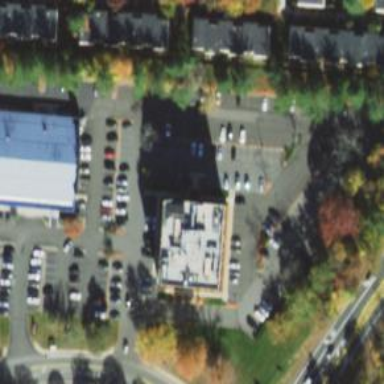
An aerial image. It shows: Healthcare clinic.